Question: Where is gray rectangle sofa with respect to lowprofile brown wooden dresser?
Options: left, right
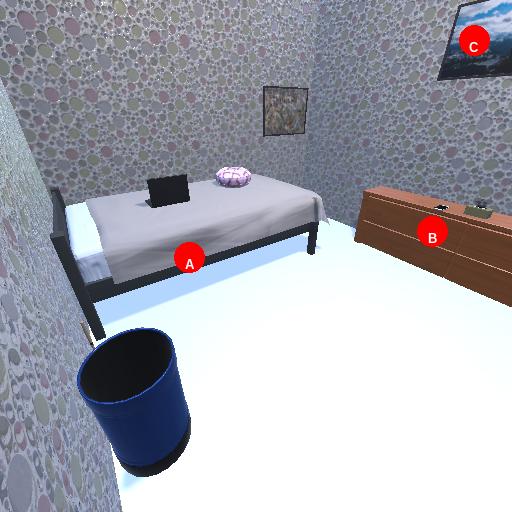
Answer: left